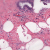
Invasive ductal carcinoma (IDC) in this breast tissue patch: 0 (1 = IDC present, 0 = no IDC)